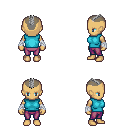
a pixel art fantasy rpg character, female body template, human, tanned skin, teal sleeveless shirt, magenta pants, gray short mohawk hairstyle, white cloth bandages, four views (front, back, left, right), 2x2 character sprite sheet, small pixel art, hard edges, no anti-aliasing